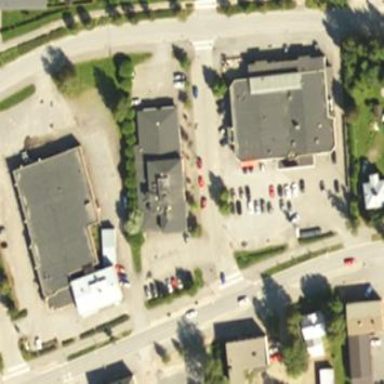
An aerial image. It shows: Commercial area.